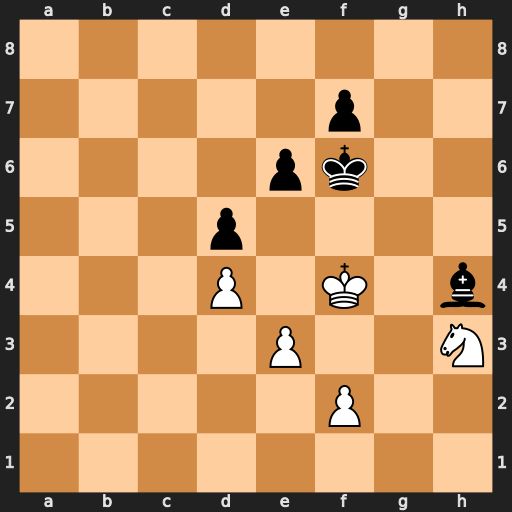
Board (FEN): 8/5p2/4pk2/3p4/3P1K1b/4P2N/5P2/8
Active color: w
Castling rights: -
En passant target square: -
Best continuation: Kg4 Bxf2 Nxf2